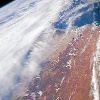
Label: cloud